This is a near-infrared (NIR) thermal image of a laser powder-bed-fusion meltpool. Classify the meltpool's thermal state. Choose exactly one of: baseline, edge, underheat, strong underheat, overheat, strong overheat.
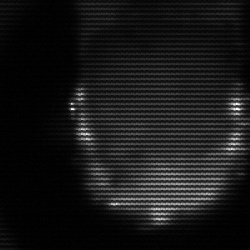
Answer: baseline